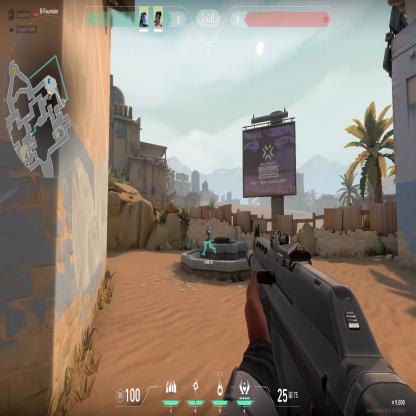
Label: teammate